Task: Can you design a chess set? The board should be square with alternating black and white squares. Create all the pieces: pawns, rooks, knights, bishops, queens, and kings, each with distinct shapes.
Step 1305:
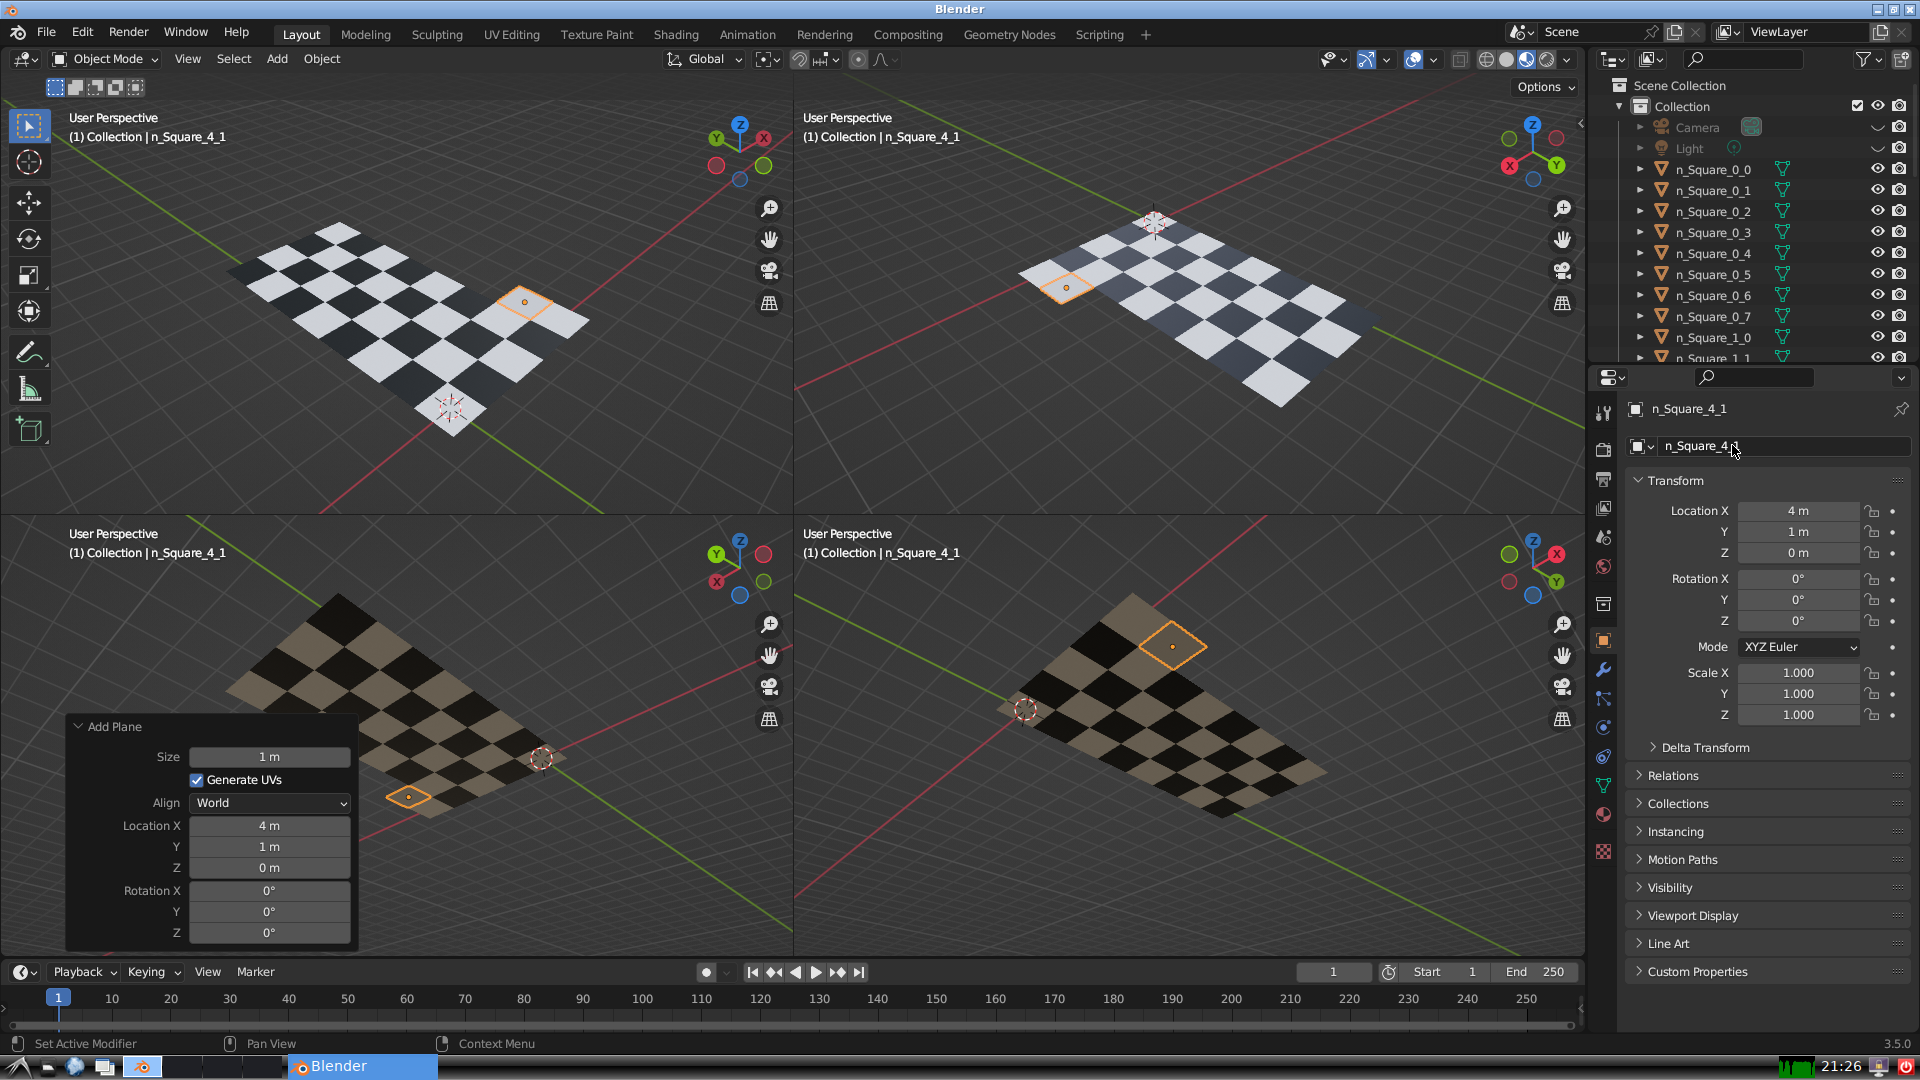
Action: {"mouse_move": [1603, 815]}